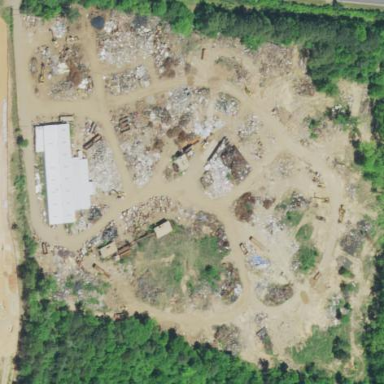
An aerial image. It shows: Scrap yard situated in industrial area.